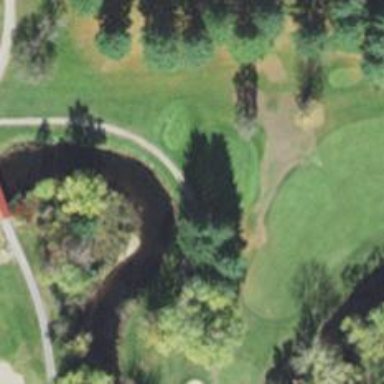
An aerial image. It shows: Path for both roads and golfers.